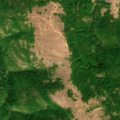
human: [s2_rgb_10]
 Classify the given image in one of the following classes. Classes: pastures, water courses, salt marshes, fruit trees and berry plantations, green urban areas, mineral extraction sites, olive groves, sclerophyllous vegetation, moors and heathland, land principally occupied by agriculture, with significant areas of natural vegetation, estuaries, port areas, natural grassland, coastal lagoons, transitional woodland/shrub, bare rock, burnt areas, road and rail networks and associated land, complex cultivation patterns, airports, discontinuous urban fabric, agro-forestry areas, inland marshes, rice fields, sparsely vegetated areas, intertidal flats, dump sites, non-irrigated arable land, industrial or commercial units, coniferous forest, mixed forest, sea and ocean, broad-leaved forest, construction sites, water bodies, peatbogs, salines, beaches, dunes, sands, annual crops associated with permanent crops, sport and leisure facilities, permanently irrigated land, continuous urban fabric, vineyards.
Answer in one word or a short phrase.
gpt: broad-leaved forest, natural grassland